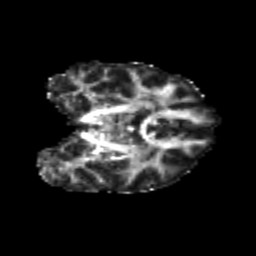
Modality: FA
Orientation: coronal
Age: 22
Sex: female
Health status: healthy
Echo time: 0.074 s